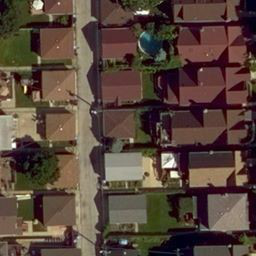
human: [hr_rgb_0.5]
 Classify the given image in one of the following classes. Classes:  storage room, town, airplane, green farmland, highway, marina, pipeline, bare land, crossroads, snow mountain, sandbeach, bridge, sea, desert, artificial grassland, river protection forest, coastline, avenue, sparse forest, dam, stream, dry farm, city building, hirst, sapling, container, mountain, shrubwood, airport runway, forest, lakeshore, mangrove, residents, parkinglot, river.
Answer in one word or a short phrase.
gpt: residents